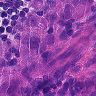
Metastatic tissue present: yes